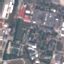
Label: Industrial